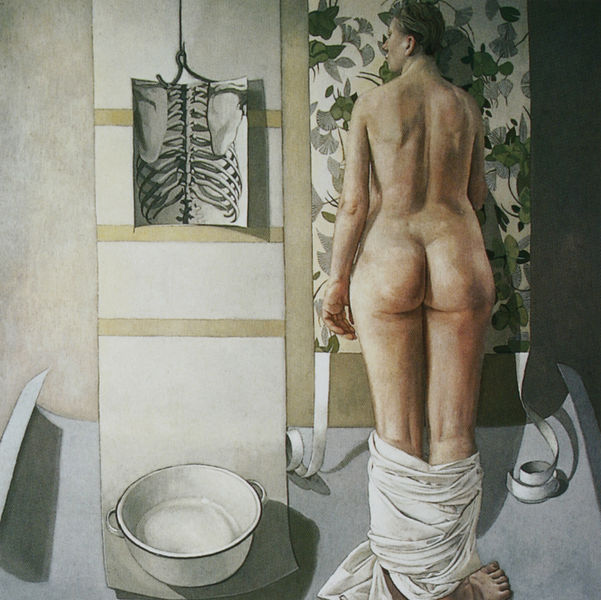
Titel: Anatomie III
Künstler: Alison Watt
Schlagwörter: nackt, schatten, weiß, frau, licht, rücken, tuch, anatomie, mensch, schüssel, hintern, tapete, neue sachlichkeit, knochen, waschen, haken, rippen, skelett, bänder, waschschüssel, skelet, bandagen, röntgenbild